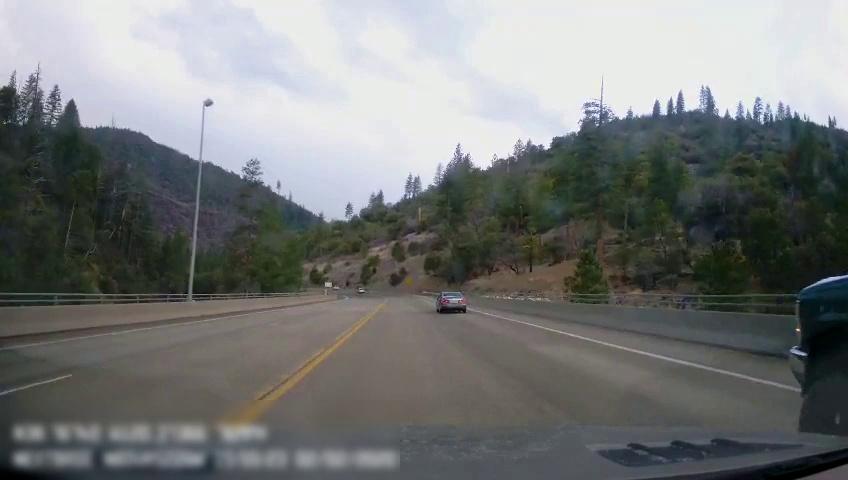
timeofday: Day
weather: Sunny
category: Drivable Space
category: Vehicles | Car
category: Vehicles | Truck
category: Lanes | Current Lane
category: Lanes | Alternate Lane
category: Lanes | Alternate Lane
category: Lanes | Alternate Lane